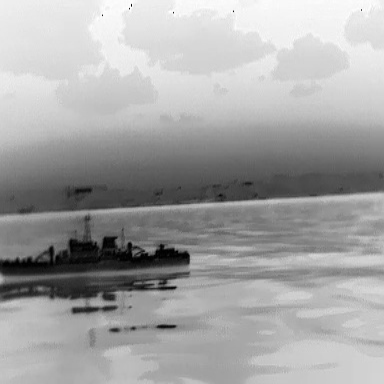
There is a warship in the infrared image.